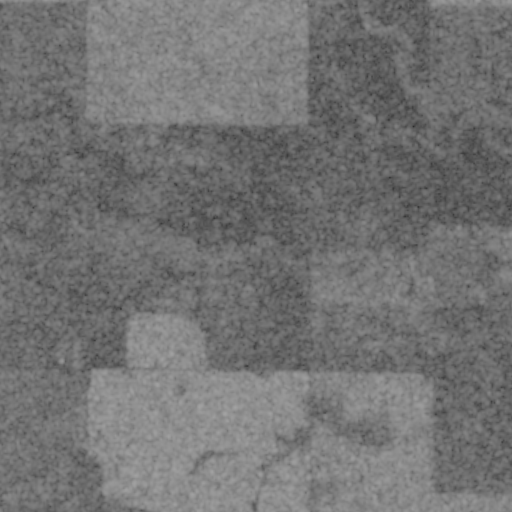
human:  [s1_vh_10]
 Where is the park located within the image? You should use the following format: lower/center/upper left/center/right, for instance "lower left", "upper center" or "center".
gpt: The park is located in the lower left of the image.
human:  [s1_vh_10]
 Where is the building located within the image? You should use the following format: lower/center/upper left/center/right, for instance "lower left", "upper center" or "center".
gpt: The building is located in the lower left of the image.
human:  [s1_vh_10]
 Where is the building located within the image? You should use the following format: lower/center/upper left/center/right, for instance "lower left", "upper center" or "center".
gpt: The building is located in the lower left of the image.
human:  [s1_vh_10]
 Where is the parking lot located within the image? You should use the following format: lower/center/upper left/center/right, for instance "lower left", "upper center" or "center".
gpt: There is no parking lot in the image.

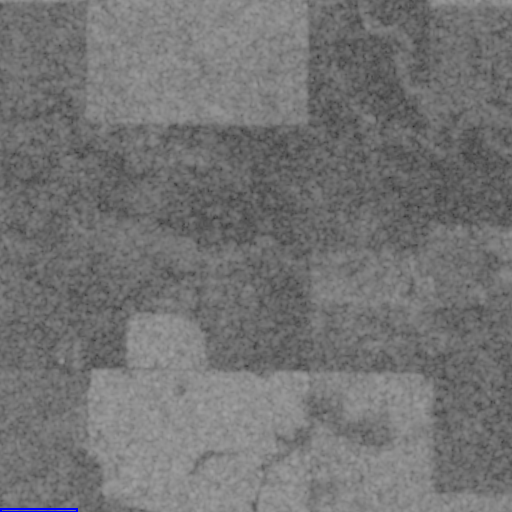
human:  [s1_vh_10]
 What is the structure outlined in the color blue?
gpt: The structure outlined in blue is a park.
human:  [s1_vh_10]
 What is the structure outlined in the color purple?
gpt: There is no purple outline.